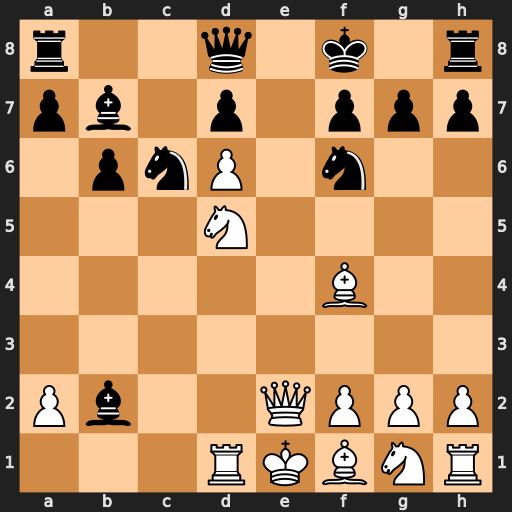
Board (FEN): r2q1k1r/pb1p1ppp/1pnP1n2/3N4/5B2/8/Pb2QPPP/3RKBNR
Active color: w
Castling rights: K
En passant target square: -
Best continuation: Qxb2 Nxd5 Rxd5